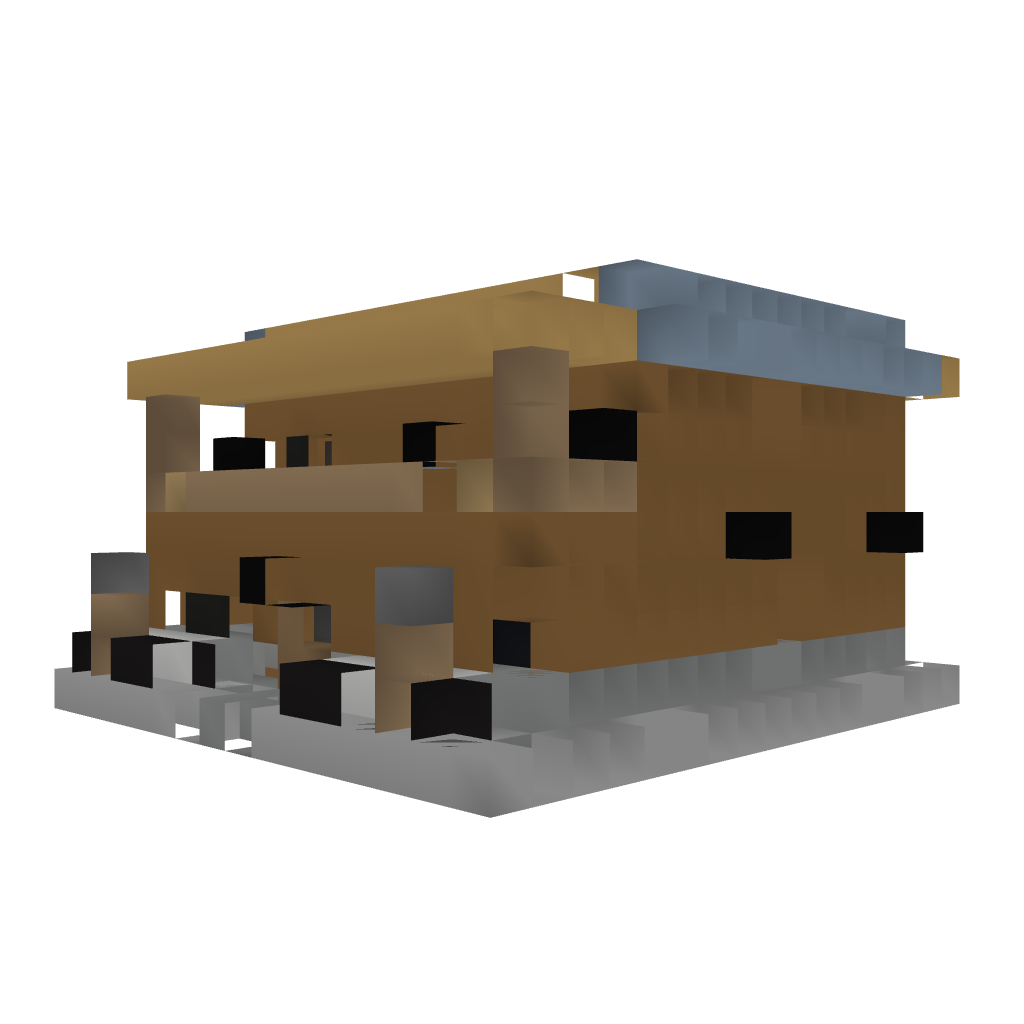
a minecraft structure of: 2-story Wood House (CF)